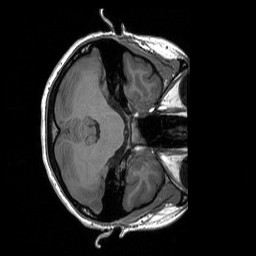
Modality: T1w
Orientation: axial
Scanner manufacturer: siemens
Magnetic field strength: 3 T
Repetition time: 1.76 s
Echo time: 0.0022 s